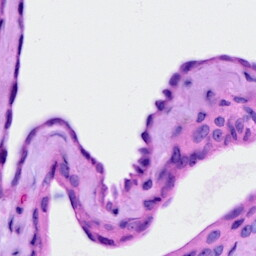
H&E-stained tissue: Ovarian